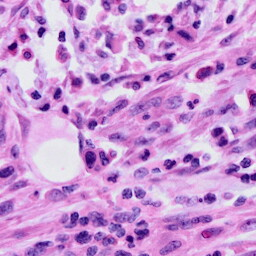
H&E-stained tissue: Cervix